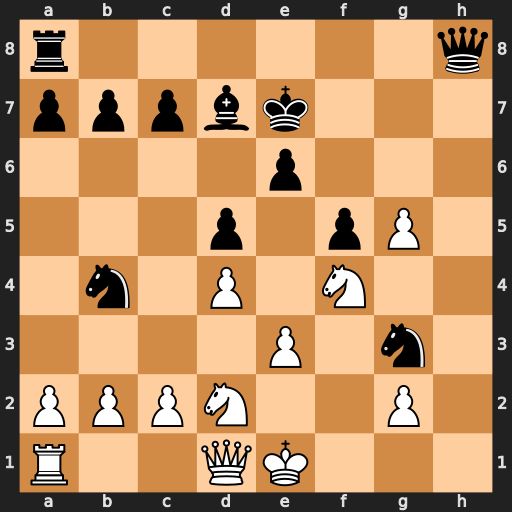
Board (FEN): r6q/pppbk3/4p3/3p1pP1/1n1P1N2/4P1n1/PPPN2P1/R2QK3
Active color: w
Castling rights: Q
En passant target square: -
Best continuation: Ng6+ Kd6 Nxh8